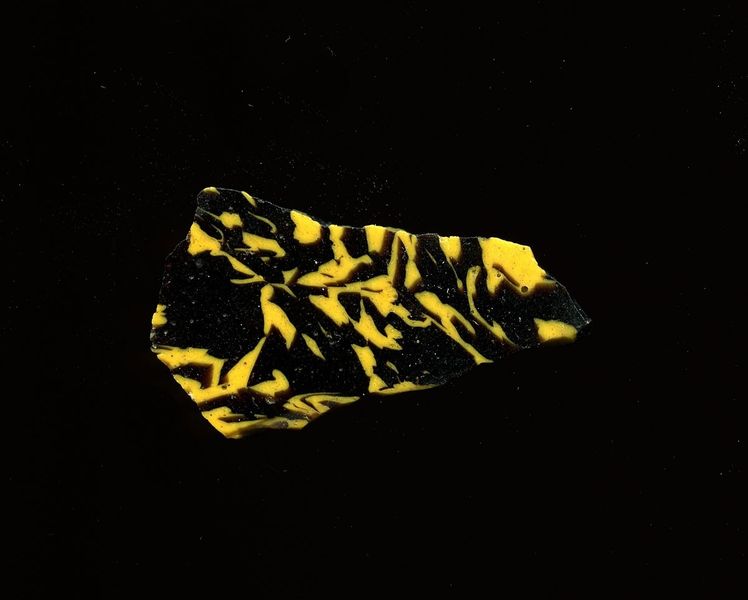
Titel: Mosaikglasfragment
Standort: Hamburg
Institution: Museum für Kunst und Gewerbe Hamburg
Schlagwörter: glas, antike, geschnitten, mosaik, wandschmuck, kaiserzeit, gepresst, bodenbeläge, frühe kaiserzeit, prinzipat, römische, mittlere, späte